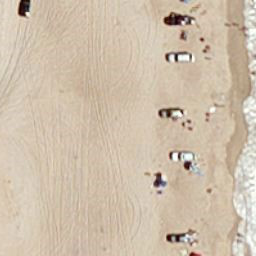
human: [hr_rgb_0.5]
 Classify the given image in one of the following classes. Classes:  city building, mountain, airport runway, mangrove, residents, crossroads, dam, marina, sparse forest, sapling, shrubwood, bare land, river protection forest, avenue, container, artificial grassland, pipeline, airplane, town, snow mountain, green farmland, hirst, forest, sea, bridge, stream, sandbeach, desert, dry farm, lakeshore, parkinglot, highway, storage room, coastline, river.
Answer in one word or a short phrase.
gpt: sandbeach